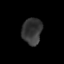
Tissue: lung
Cell type: Smooth muscle cells
Senescence score: 0.1962
Nuclear area (px): 508
Mean DAPI intensity: 53.173